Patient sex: F
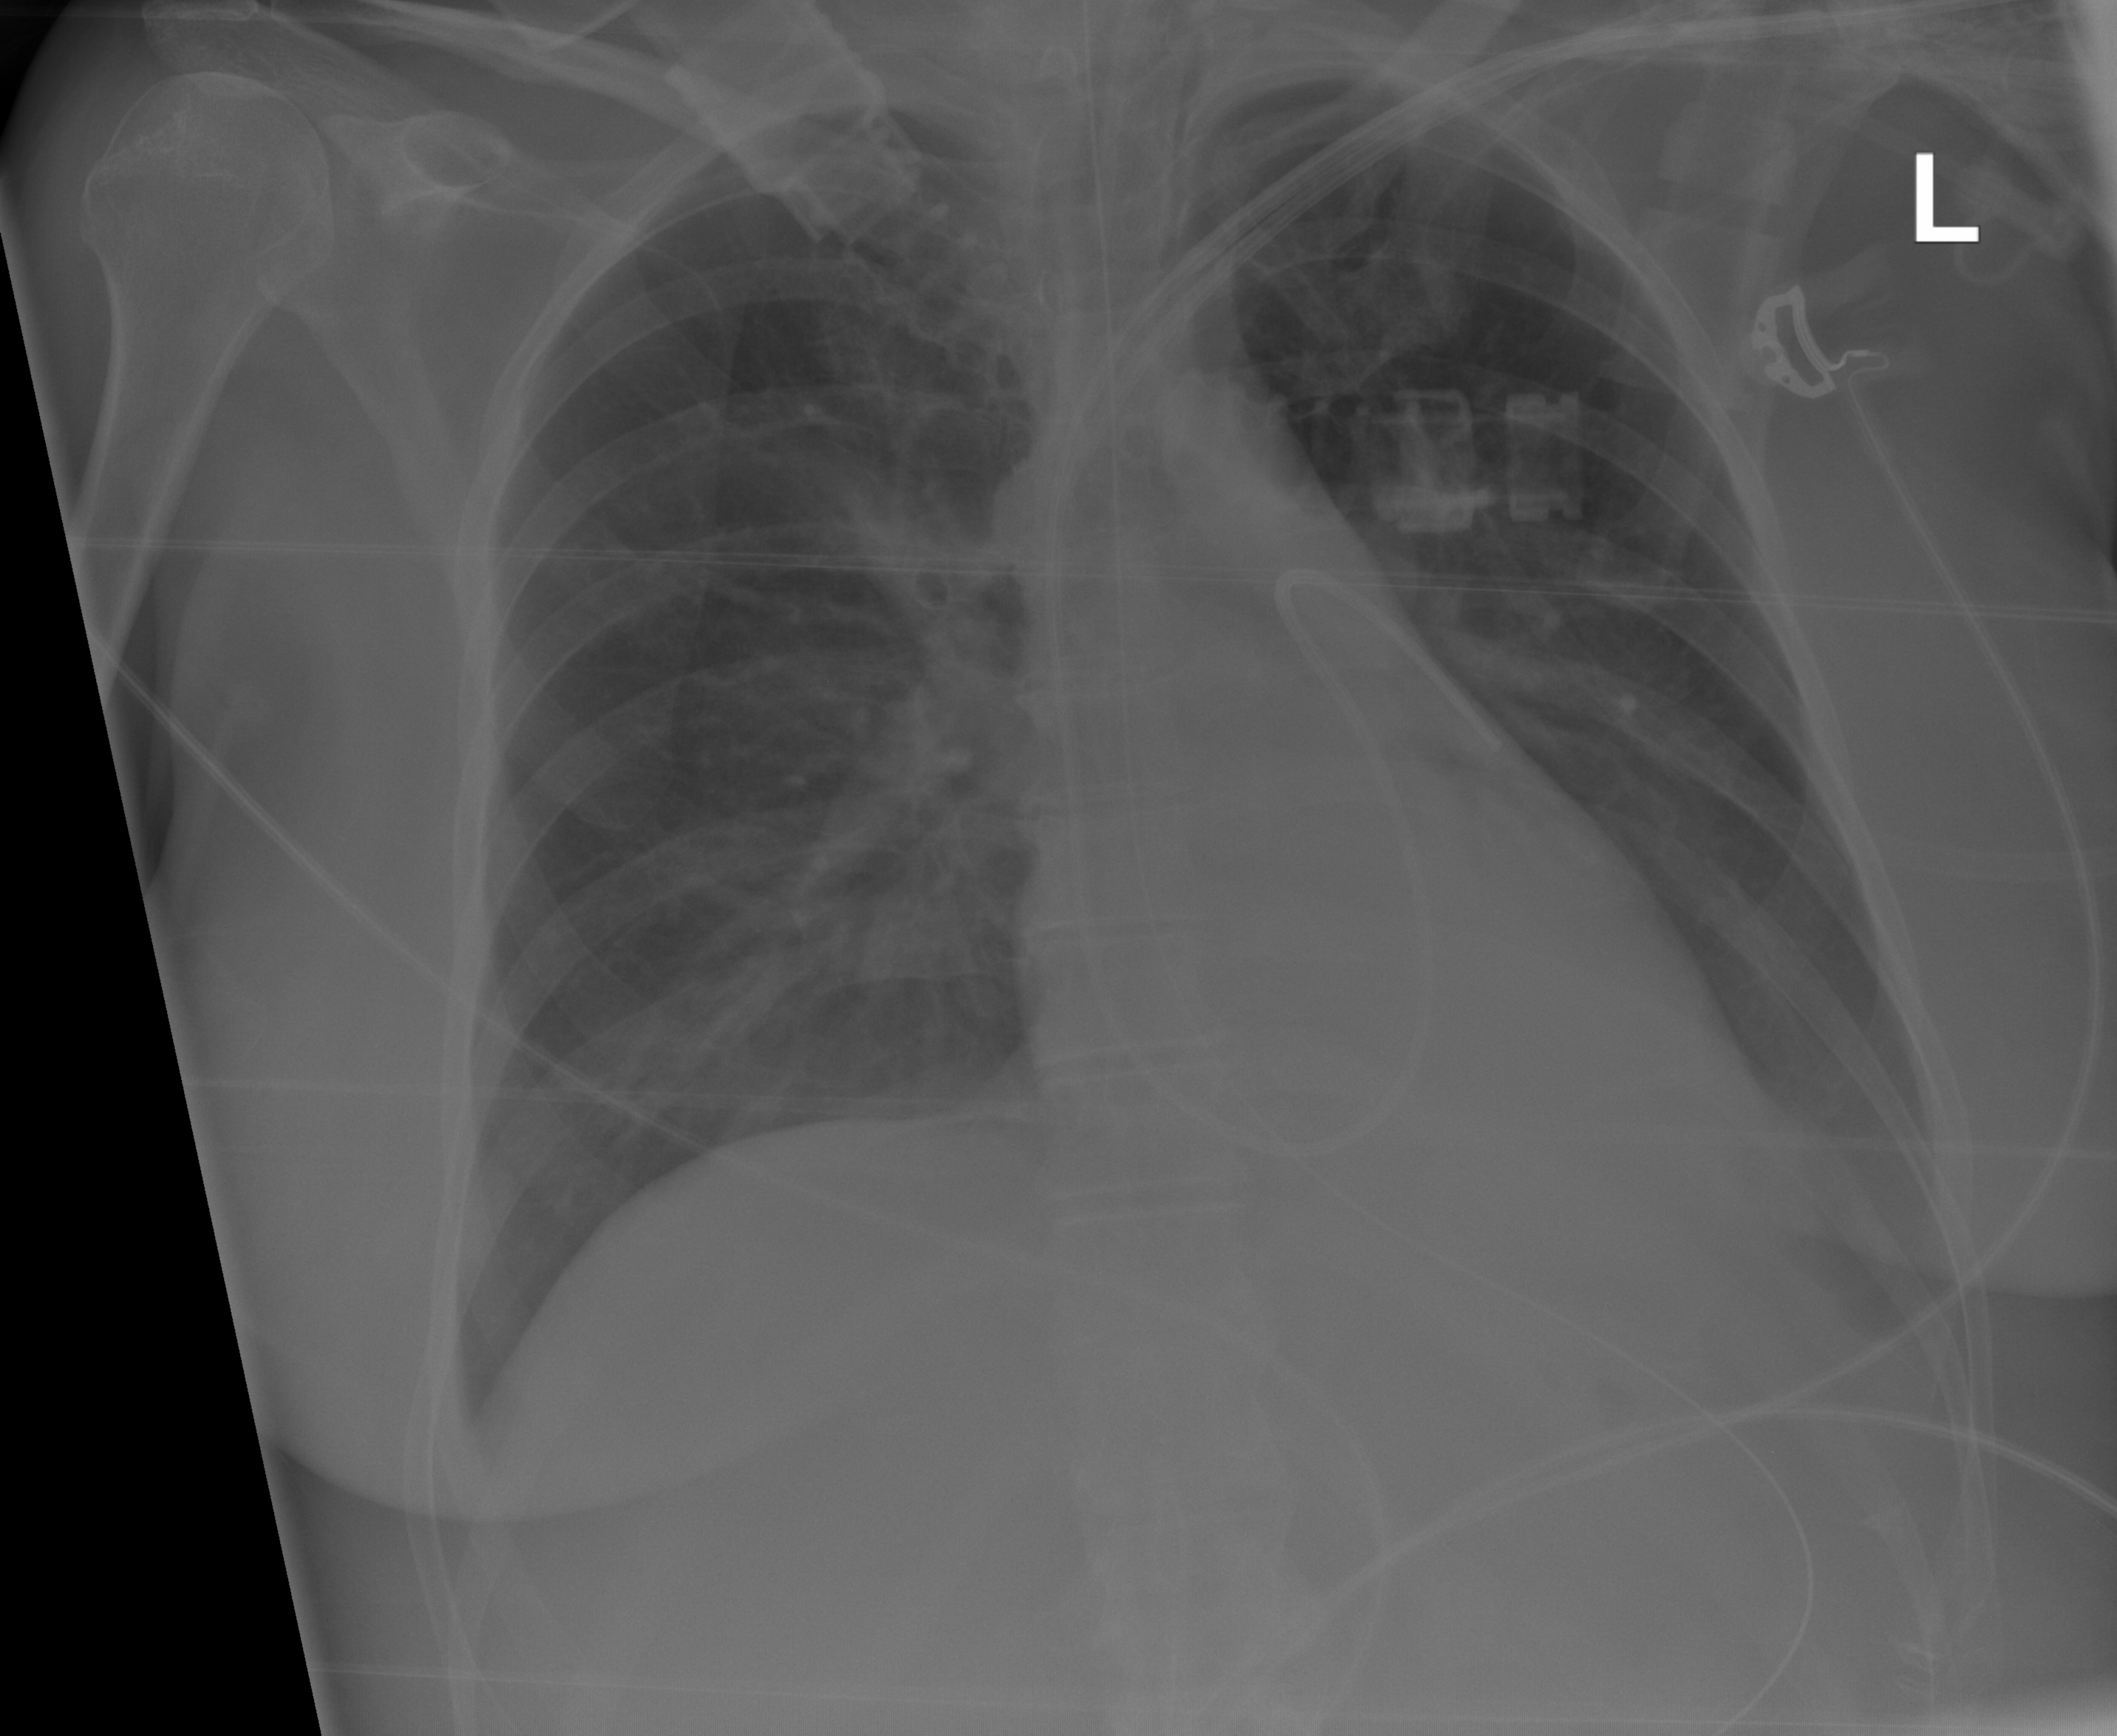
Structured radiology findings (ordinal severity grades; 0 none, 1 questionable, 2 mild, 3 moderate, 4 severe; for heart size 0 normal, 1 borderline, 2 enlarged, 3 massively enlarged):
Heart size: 0
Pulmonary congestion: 0
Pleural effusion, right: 0
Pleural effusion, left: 0
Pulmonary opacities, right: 0
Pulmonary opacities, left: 0
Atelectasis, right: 0
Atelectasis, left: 2